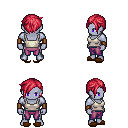
a pixel art fantasy rpg character, male body template, dark elf, purple skin, white pirate shirt, magenta pants, ruby red pixie cut hairstyle, leather bracers, brown slippers, four views (front, back, left, right), 2x2 character sprite sheet, small pixel art, hard edges, no anti-aliasing